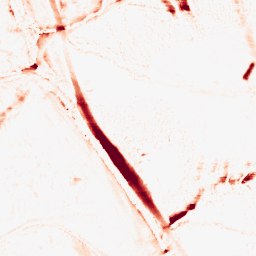
Category: morphological
Decomposition family: morphological_ellipse
Decomposition parameters: operation: opening
width: 10
height: 20
Upsampling method: cubic_mitchell
Upsampling parameters: scale: 8
Upsampling scale: 8